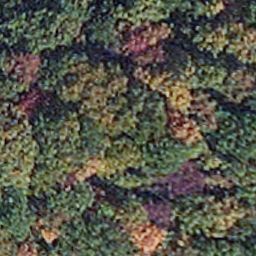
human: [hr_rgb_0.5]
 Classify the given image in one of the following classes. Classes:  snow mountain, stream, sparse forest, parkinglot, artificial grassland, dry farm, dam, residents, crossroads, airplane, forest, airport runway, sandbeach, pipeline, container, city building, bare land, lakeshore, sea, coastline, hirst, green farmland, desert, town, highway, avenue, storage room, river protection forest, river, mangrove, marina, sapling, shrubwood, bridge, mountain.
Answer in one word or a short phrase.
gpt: mangrove